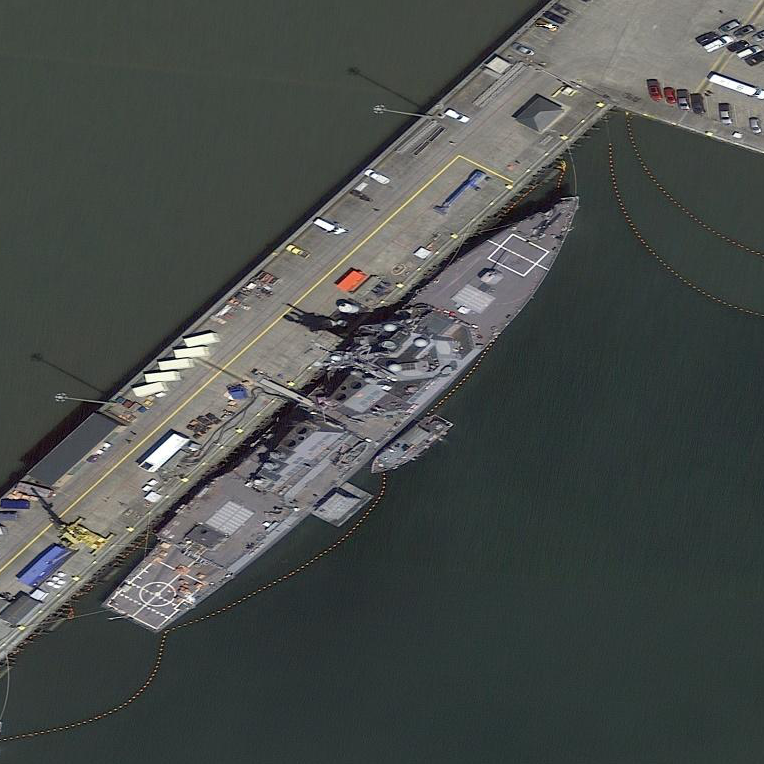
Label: destroyer